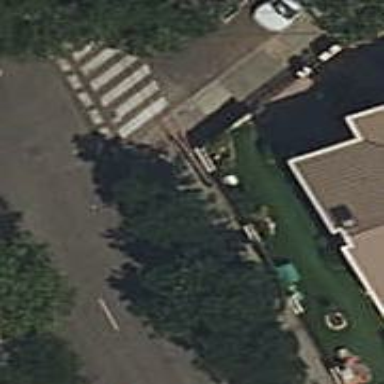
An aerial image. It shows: Sidewalk.